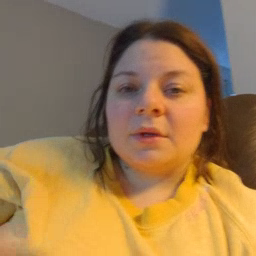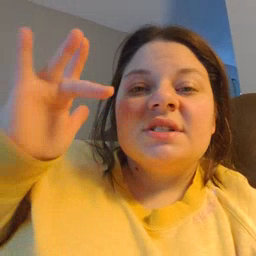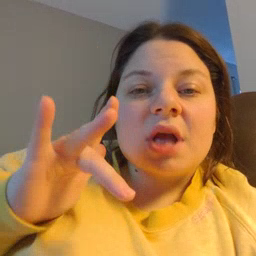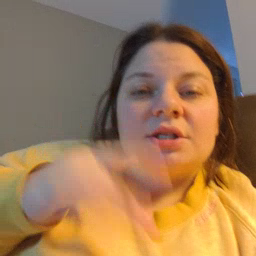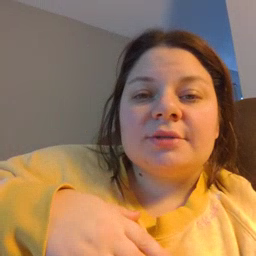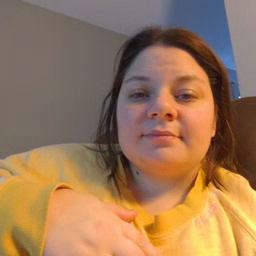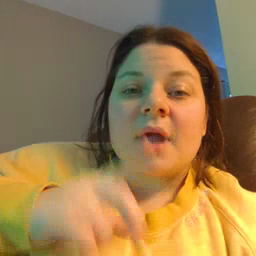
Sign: touch